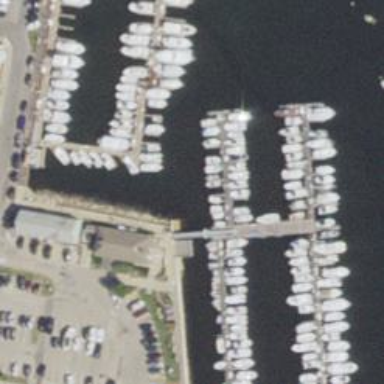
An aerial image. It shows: Man-made pier.